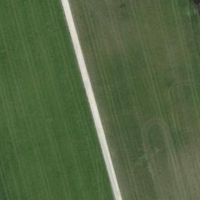
EUNIS habitat code: 52
Species observed at this site:
Veronica persica